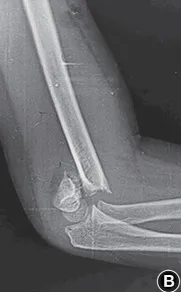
(A,B) Anteroposterior and lateral view of the left elbow present a supracondylar fracture of the humerus (Gartland type III).
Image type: radiology (x_ray)